Question: How to get all the document under array in mongodb java. My Database is as below. Want to retrieve all the data under array '198_168_1_134'.

below is some of What i tried,
'''
eventlist.find(new BasicDBObject("$match","192_168_10_17"))
eventlist.find(new BasicDBObject("$elemMatch","192_168_10_17"))
eventlist.find(null, new BasicDBObject("$192_168_10_17", 1))
'''
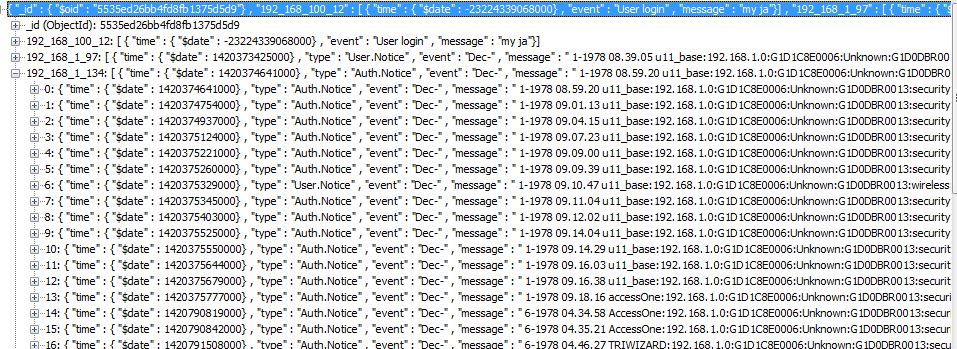
Answer: You have two options:
- '.find()'-
By using '.find()' , you can do:
'''
db.collection.find({}, { 192_168_10_17 : 1 })
'''
By using the aggregation framework, you can do:
'''
db.collection.aggregate( { $project : { 192_168_10_17 : 1 } } )
'''
which will fetch the '192_168_10_17' document data.
Of course, in order to get this working in Java, you have to these queries to a corresponding chain of 'BasicDBObject' instances.